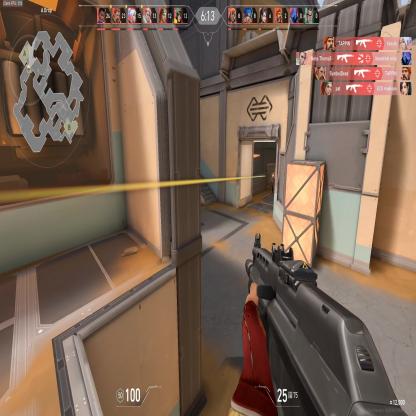
Label: enemy